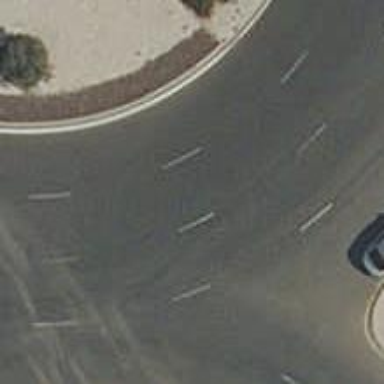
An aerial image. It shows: Roundabout on residential road with asphalt surface.